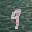
Label: 9